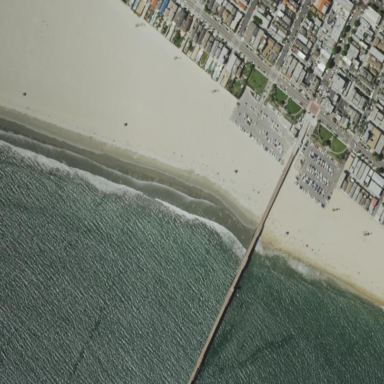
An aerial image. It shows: Pier with slipway for leisure land activities.